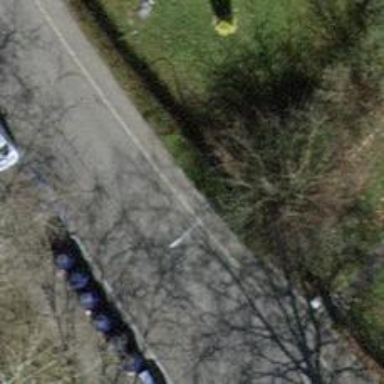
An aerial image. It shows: Sidewalk along the footway.